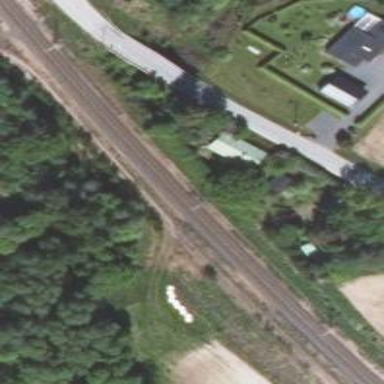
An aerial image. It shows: Railway with continuous electrified contact lines.